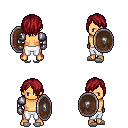
a pixel art fantasy rpg character, male body template, human, tanned skin, steel arm armor, white pants, brunette bangs hairstyle, metal gloves, white slippers, shield, four views (front, back, left, right), 2x2 character sprite sheet, small pixel art, hard edges, no anti-aliasing